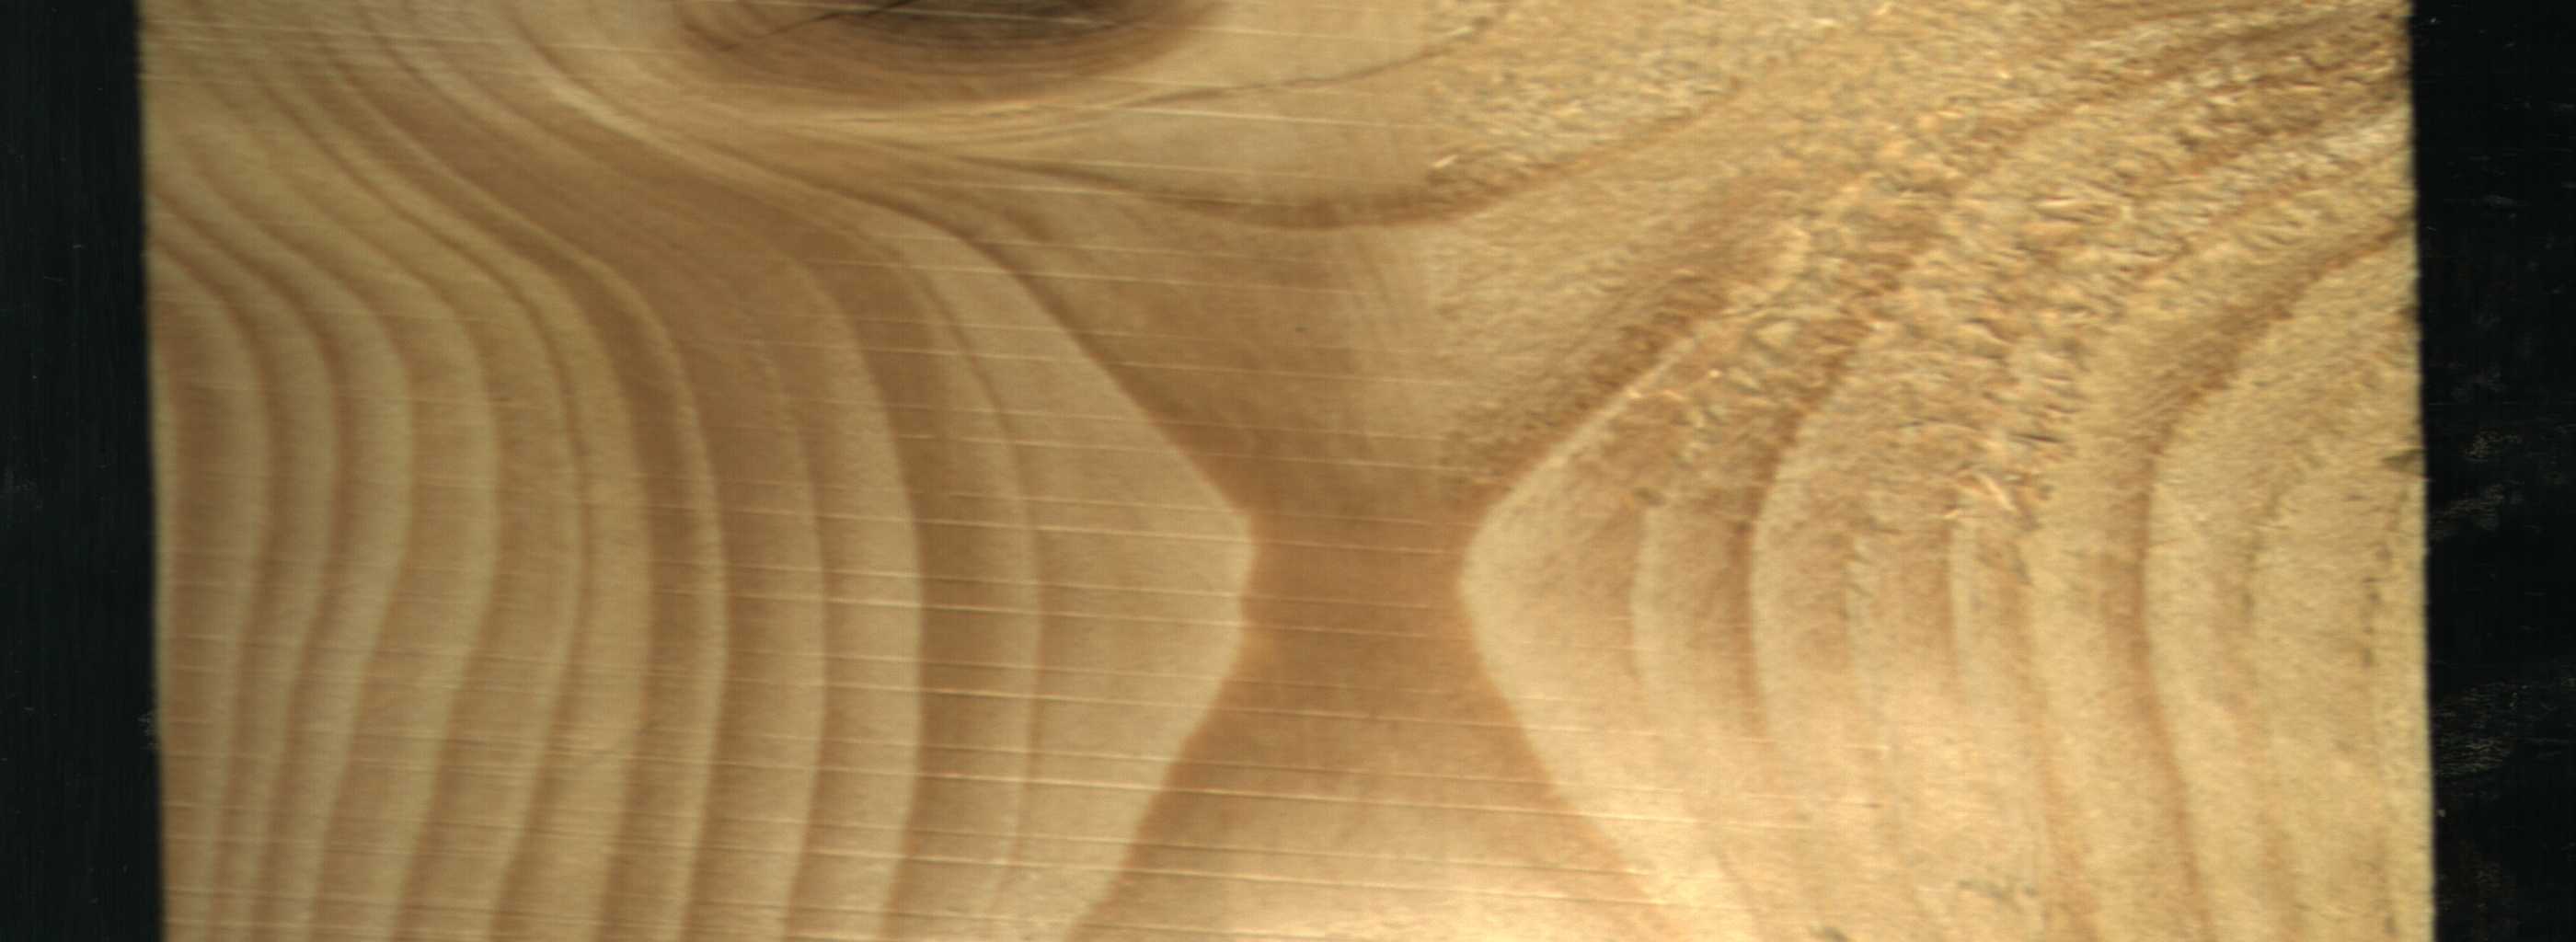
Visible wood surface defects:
Live_Knot